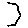
Label: hexagon